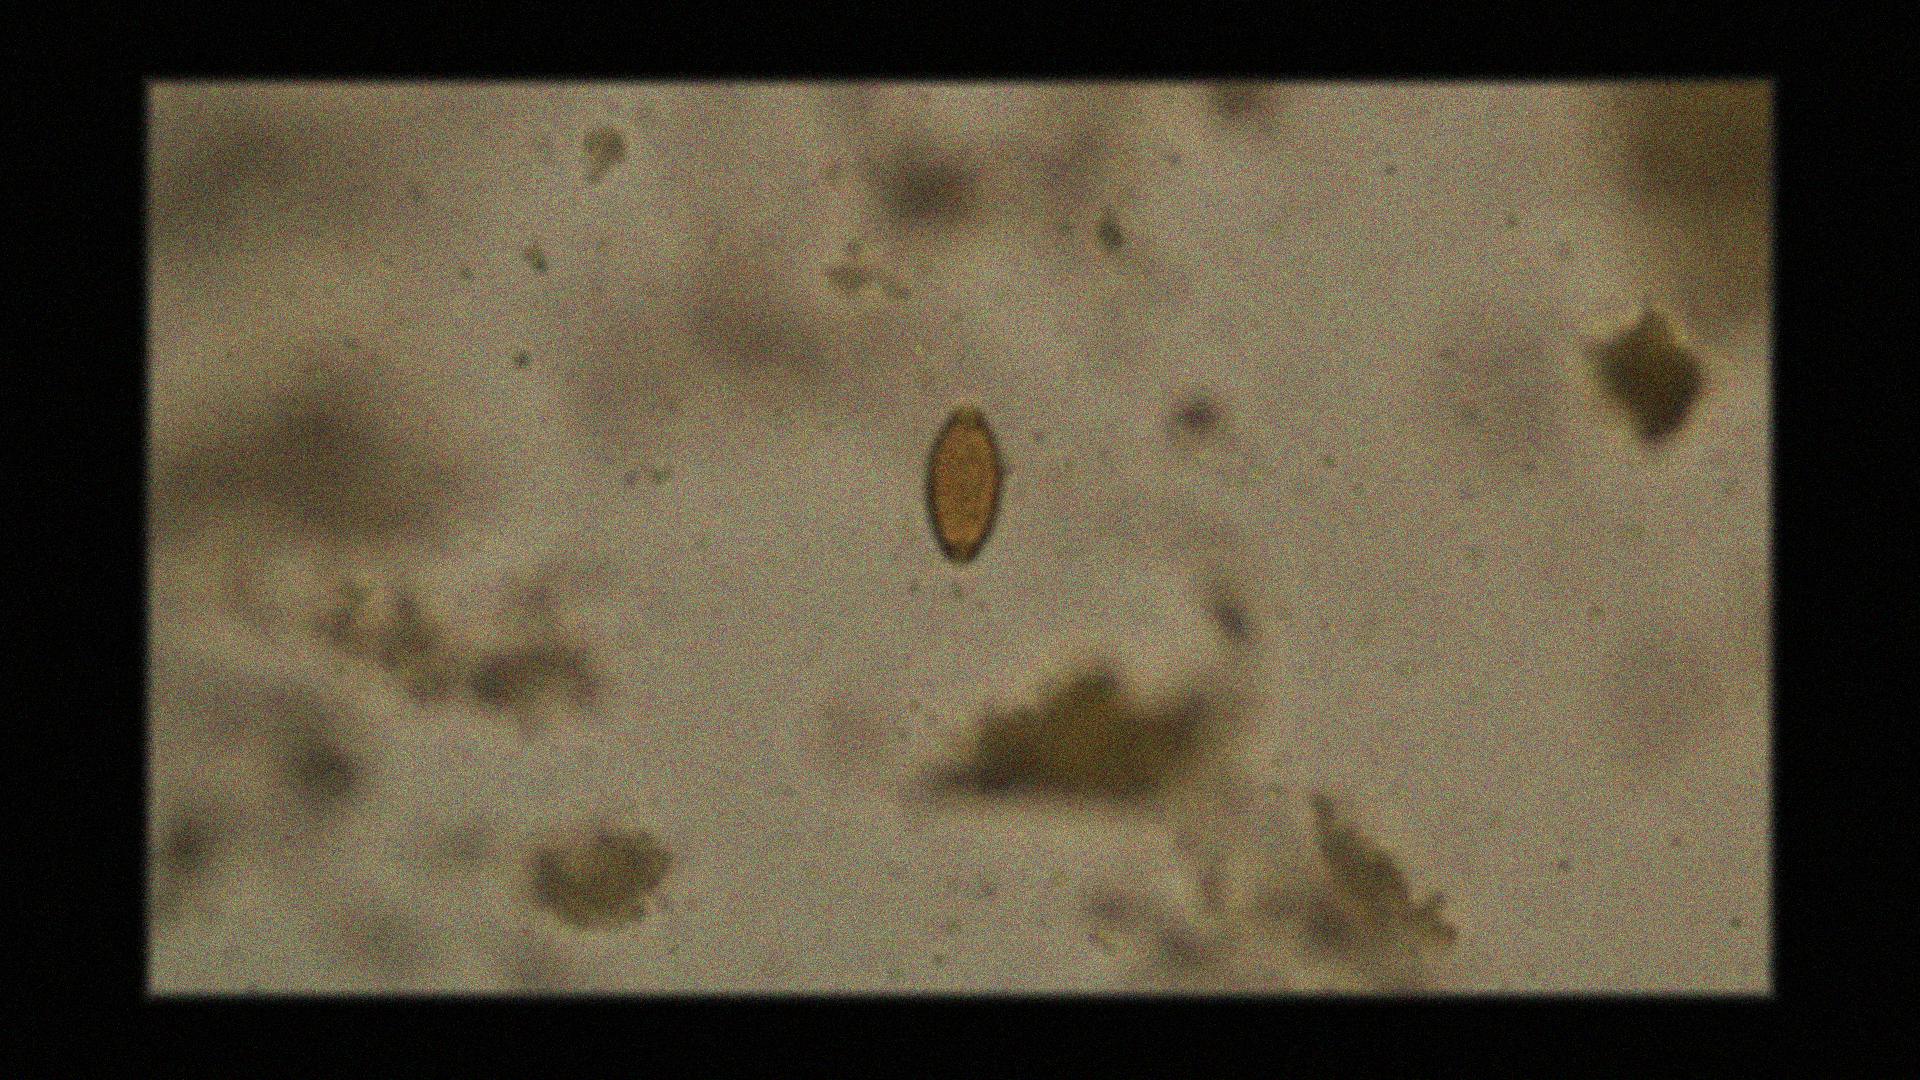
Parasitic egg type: Trichuris trichiura